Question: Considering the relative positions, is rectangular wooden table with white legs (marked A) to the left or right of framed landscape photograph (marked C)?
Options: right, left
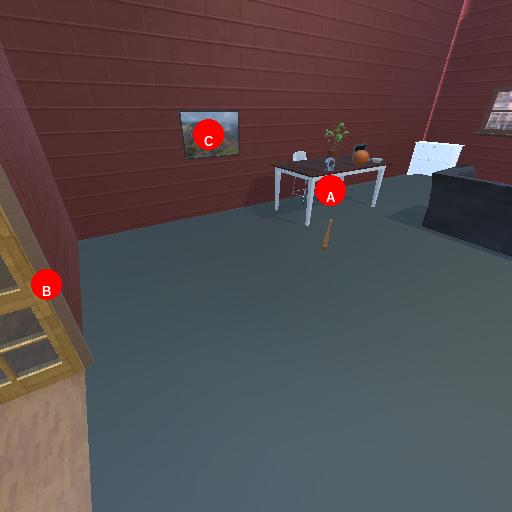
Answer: right